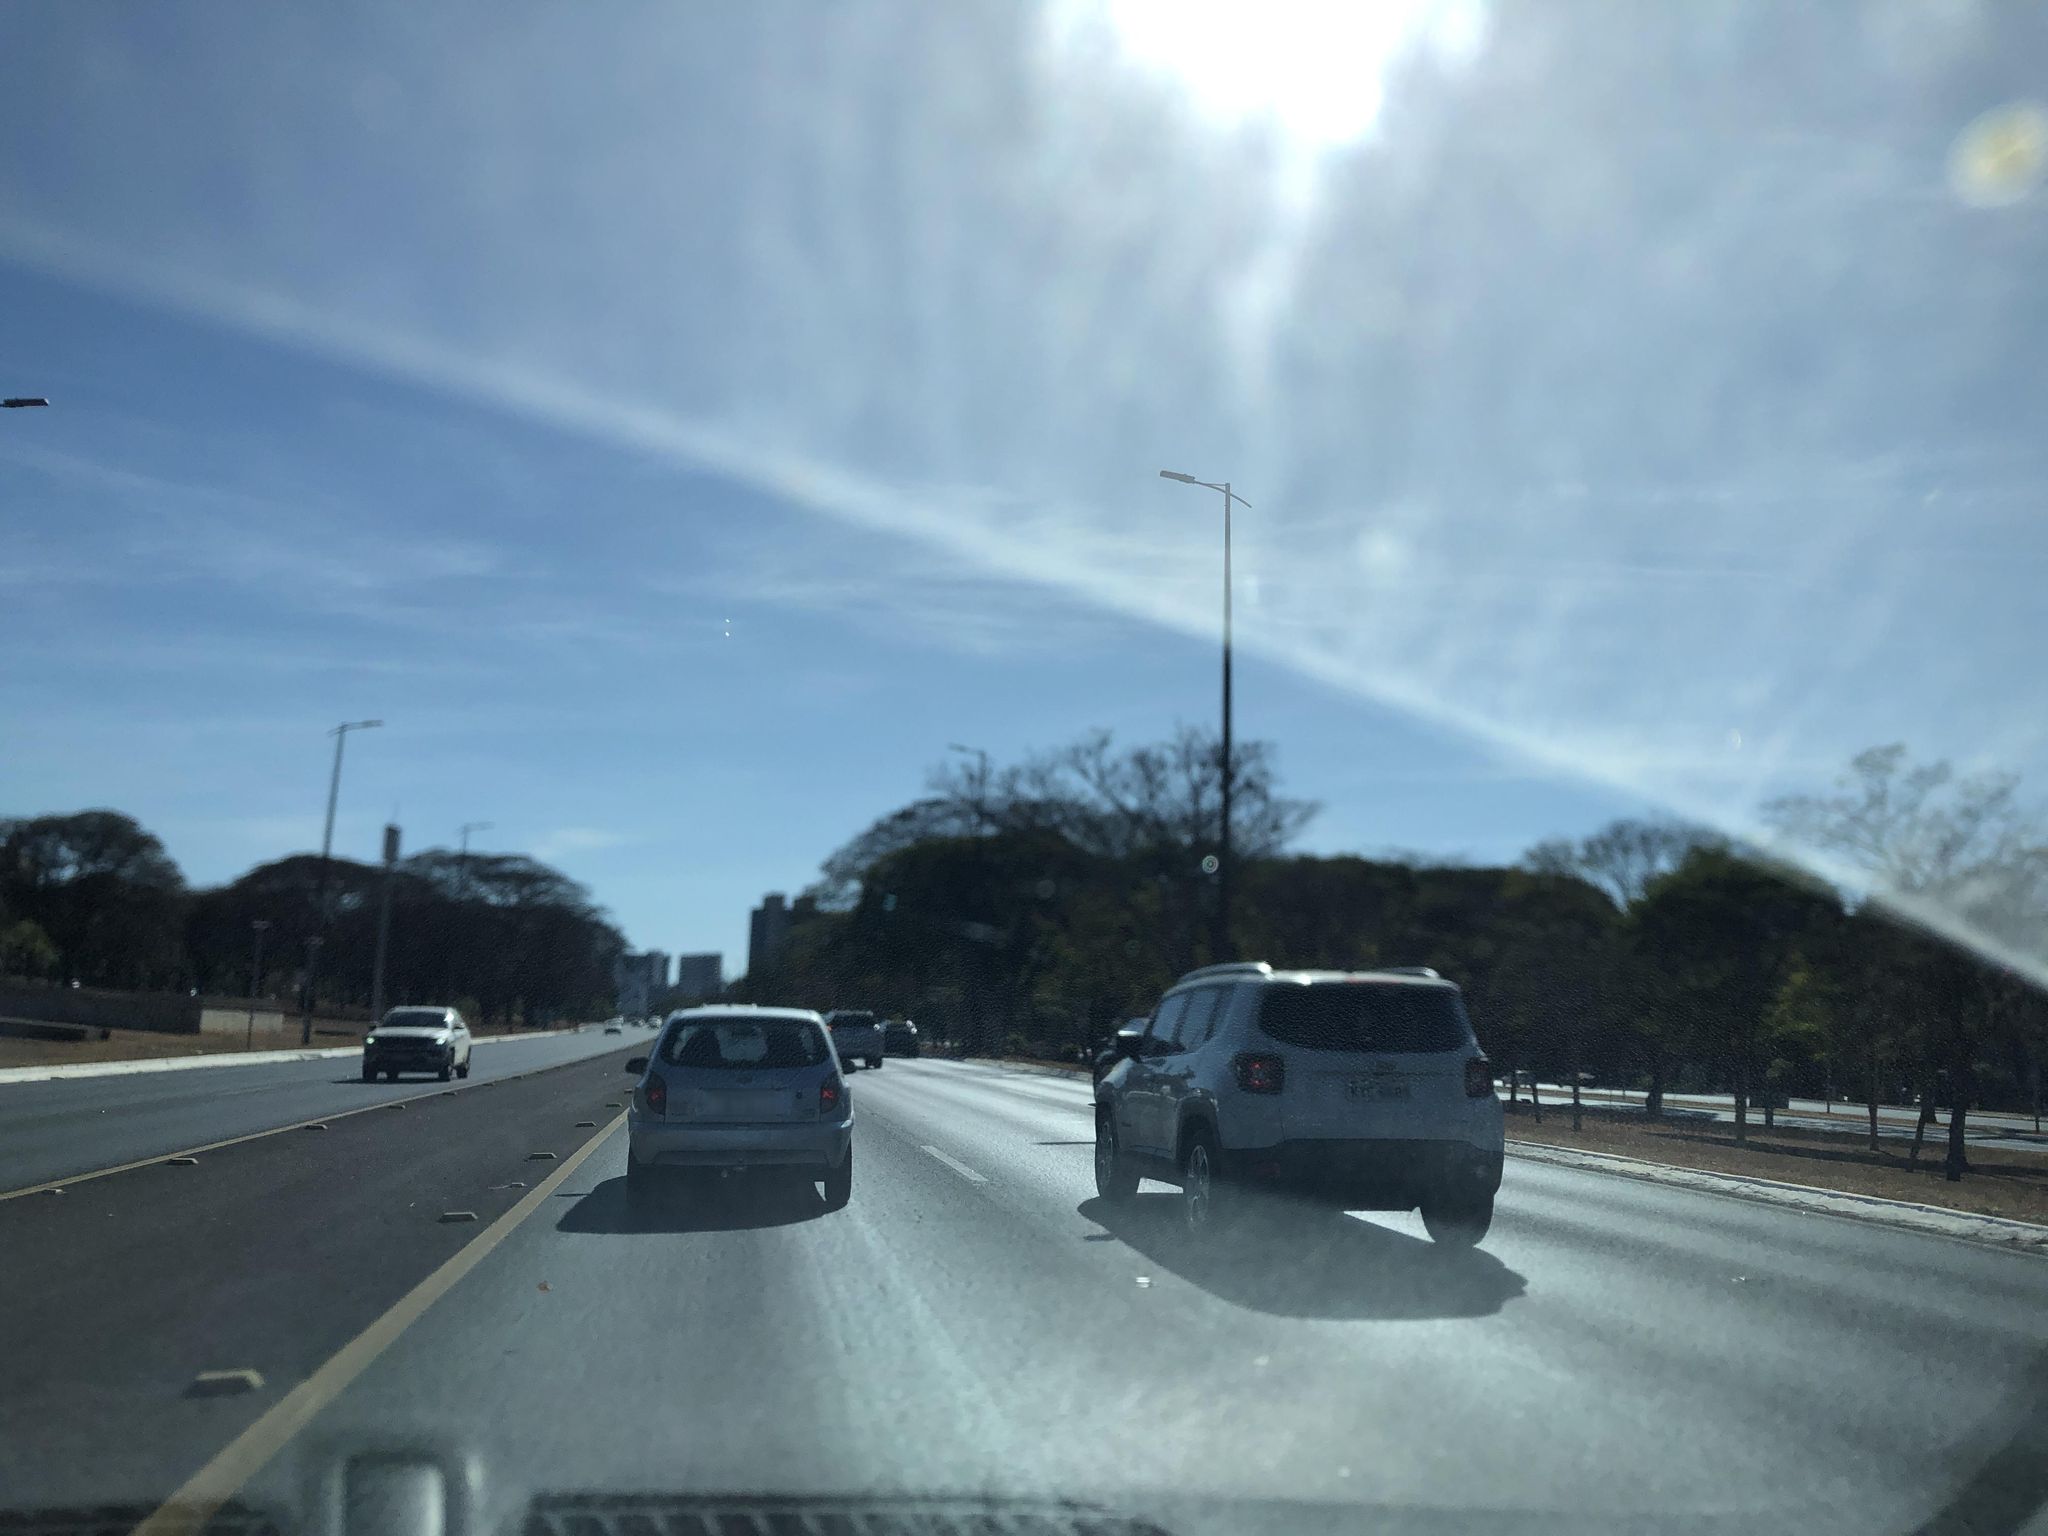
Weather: snowy
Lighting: day
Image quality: good
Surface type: driving surface
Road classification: trunk
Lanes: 3
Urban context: urban centre
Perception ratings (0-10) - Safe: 2.7, Lively: 3.43, Beautiful: 1.89, Boring: 3.47, Depressing: 6.54, Wealthy: 4.36